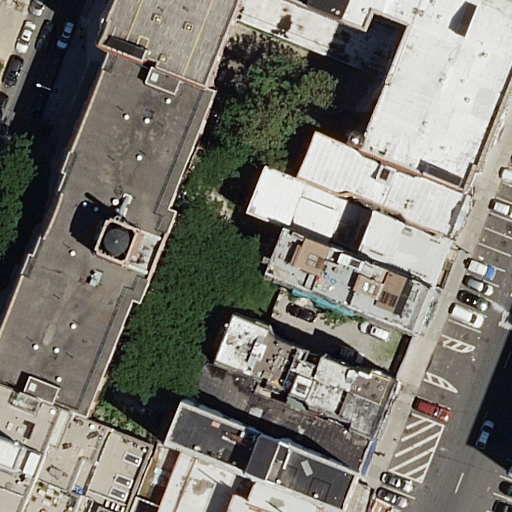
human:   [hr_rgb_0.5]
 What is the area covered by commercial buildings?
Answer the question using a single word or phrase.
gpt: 0m2

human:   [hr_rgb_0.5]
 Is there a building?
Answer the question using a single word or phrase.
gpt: yes

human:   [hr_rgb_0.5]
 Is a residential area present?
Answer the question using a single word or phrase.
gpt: yes

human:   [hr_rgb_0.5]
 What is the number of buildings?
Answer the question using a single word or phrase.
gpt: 12

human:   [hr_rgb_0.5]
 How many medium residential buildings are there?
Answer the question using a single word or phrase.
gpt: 6

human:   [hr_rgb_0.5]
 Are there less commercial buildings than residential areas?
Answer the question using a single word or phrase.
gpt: yes

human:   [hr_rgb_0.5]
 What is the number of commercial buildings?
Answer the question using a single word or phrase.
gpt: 0

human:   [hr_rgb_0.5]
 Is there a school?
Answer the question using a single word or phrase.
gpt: yes

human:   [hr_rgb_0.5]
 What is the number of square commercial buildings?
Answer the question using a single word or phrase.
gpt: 0

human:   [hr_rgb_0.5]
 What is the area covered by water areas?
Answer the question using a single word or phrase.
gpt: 0m2

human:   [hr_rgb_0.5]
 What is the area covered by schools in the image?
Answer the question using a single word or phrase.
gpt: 368m2

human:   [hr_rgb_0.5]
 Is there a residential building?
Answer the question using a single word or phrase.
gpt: yes

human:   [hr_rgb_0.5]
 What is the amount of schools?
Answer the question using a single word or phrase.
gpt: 1

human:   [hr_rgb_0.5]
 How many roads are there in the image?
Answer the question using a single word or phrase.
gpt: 2

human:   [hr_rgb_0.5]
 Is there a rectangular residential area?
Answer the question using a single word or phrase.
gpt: yes

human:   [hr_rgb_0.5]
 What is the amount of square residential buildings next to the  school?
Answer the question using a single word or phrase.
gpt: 0

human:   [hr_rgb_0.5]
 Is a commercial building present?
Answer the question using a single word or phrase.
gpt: no

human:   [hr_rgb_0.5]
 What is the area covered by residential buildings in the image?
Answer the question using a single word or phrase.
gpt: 3737m2

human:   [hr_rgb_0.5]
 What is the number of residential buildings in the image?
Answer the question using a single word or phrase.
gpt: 11

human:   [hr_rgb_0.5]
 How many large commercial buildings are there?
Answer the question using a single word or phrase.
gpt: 0

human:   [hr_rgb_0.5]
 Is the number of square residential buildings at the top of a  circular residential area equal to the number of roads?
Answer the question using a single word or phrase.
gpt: no

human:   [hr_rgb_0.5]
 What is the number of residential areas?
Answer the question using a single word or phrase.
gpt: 1

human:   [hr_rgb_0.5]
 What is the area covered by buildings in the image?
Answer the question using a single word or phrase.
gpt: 4938m2

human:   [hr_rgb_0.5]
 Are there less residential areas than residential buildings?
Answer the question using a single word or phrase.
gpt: yes

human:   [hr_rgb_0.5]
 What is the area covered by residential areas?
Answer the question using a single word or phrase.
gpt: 1030m2

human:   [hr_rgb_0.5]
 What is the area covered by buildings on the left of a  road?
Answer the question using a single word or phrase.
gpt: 4894m2

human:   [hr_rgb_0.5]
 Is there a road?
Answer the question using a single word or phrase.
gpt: yes

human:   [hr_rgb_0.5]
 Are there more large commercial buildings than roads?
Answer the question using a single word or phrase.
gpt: no

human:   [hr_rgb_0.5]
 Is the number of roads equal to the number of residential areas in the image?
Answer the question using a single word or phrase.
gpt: no

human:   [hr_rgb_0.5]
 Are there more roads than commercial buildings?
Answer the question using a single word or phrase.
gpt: yes

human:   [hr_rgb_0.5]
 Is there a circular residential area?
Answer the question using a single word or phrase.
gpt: no

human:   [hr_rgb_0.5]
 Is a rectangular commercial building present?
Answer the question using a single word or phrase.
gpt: no

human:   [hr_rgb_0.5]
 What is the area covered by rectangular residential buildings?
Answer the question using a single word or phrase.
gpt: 1503m2

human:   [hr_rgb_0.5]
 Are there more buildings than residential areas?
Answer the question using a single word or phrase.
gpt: yes

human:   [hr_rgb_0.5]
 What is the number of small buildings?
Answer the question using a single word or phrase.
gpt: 3

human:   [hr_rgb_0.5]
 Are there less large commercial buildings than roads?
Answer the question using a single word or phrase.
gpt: yes

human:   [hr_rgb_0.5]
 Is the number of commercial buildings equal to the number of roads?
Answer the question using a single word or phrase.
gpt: no

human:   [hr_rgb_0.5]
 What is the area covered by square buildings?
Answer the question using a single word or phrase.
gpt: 0m2

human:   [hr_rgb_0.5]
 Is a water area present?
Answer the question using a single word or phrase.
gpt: no

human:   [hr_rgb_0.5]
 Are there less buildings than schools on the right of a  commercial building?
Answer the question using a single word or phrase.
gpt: no

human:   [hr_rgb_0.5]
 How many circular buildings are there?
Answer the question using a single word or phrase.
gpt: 0

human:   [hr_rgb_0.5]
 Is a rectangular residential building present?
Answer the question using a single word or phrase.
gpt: yes

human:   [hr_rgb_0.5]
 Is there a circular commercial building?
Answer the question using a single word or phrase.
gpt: no

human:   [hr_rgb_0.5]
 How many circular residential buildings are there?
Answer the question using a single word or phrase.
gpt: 0

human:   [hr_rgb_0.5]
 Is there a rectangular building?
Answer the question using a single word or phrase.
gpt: yes

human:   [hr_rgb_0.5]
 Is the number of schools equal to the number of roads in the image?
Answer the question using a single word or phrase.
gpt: no

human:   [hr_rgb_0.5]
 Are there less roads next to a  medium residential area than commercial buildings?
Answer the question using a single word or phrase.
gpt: no

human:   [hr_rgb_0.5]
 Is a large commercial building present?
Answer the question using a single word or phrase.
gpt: no

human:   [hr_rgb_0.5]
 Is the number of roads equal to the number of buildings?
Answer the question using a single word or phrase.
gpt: no

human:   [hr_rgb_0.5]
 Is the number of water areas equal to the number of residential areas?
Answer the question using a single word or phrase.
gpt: no

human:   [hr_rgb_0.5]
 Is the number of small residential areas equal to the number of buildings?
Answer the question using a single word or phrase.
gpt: no

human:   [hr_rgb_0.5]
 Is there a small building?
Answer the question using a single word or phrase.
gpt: yes

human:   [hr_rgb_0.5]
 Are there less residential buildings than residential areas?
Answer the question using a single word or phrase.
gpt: no

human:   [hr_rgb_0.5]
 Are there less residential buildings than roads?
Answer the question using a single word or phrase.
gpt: no

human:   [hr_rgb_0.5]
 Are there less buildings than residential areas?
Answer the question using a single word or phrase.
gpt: no

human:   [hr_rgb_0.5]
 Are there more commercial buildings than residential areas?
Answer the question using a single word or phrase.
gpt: no

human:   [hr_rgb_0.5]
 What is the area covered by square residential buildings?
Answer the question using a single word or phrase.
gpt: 0m2

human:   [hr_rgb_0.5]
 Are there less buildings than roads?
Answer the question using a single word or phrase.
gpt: no

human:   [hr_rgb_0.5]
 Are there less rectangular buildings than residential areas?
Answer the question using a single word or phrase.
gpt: no

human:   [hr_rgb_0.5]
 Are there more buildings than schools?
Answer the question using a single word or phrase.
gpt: yes

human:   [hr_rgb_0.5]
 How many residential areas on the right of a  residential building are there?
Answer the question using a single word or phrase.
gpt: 1

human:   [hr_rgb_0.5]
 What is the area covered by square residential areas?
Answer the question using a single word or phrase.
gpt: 0m2

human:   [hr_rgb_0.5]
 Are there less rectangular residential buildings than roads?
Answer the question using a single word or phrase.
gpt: no

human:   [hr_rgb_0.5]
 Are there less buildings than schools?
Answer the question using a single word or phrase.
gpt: no